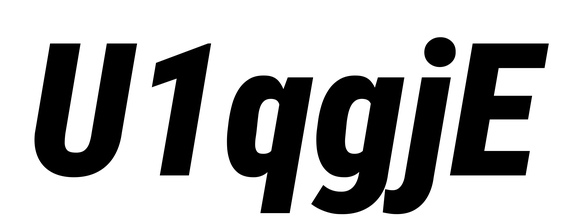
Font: Roboto-Italic_Condensed_Black_Italic